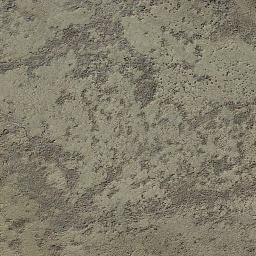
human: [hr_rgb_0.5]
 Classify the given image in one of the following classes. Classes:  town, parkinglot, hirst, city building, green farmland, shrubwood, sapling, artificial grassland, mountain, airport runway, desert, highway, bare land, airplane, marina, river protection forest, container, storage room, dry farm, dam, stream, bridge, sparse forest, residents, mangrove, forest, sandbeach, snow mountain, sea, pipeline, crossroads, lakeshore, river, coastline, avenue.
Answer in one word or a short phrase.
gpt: bare land